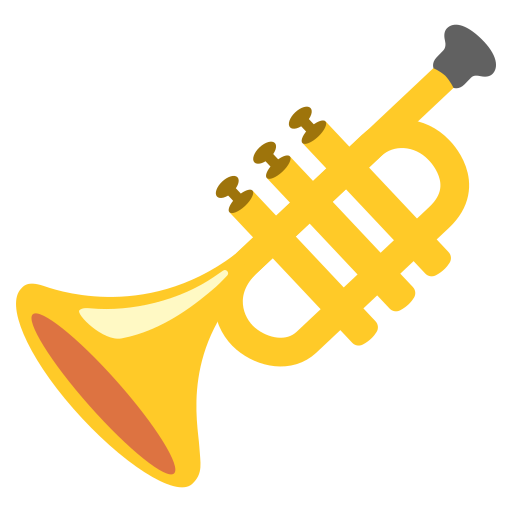
Emoji: 🎺